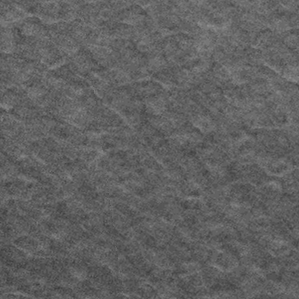
Label: frost